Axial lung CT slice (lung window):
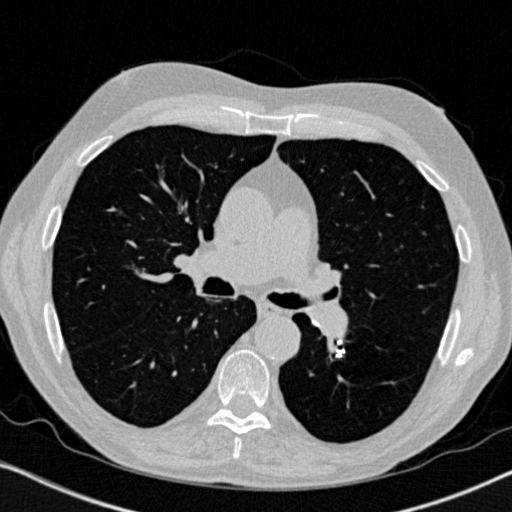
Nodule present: yes
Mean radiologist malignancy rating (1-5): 1